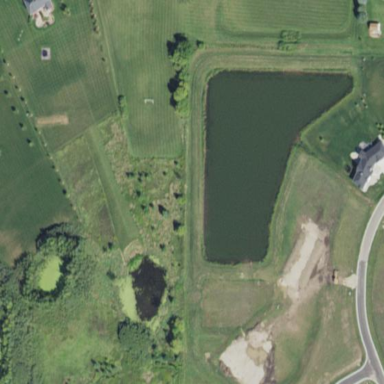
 creating natural and serene environment."